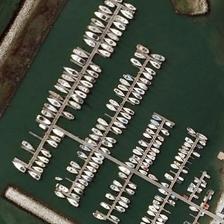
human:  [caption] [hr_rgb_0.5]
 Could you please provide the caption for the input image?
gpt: many types of boats are close to the port .

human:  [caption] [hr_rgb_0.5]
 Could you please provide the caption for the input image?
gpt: the color of the water is very deep .

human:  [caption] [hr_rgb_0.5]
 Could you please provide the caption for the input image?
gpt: many yachts and boats are on the coast .

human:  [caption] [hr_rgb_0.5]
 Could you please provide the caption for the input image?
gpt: there was a lot of ships in a port .

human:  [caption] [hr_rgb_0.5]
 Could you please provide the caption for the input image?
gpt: many types of boats are close to the port .